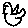
Label: bird